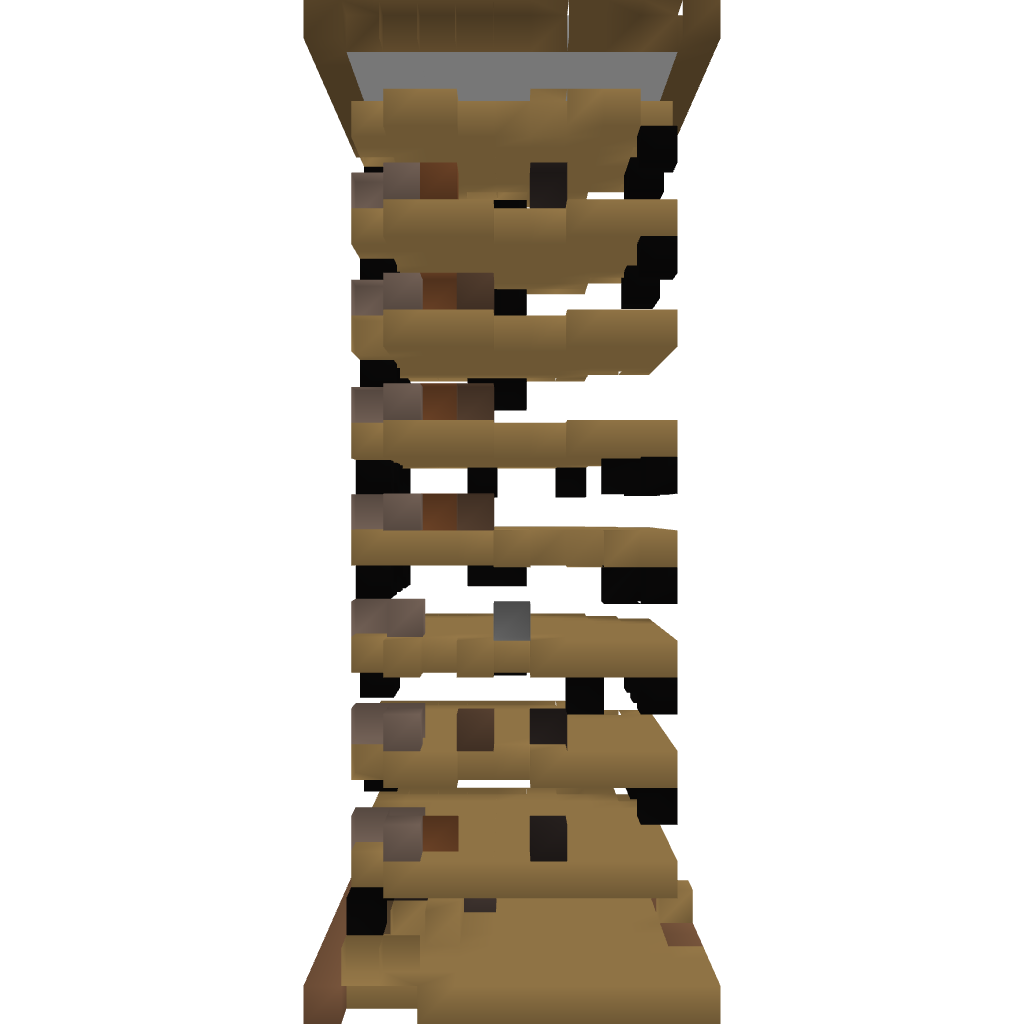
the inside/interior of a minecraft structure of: Grunting Boar Inn Hotel - By Cybersneeze